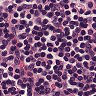
Metastatic tissue present: no